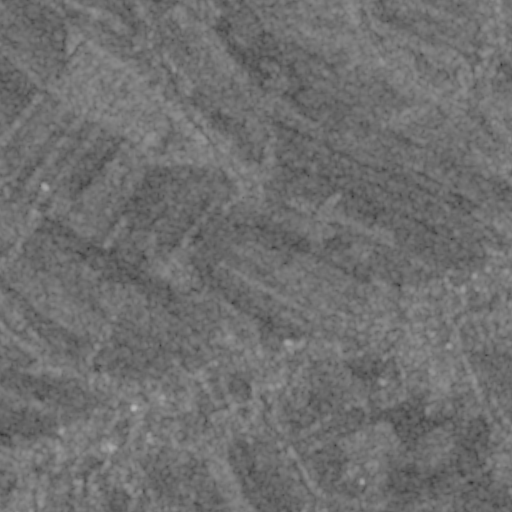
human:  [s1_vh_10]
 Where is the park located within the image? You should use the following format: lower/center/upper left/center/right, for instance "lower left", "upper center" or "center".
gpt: The park is located in the lower right of the image.
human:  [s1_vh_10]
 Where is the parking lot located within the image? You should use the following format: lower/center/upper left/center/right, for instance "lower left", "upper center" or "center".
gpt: The parking lot is located in the lower right of the image.
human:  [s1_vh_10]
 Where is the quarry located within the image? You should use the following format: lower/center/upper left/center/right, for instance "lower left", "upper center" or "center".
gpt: The quarry is located in the lower left of the image.
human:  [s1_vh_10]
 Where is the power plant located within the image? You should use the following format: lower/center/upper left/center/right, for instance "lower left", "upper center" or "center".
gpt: There is no power plant in the image.

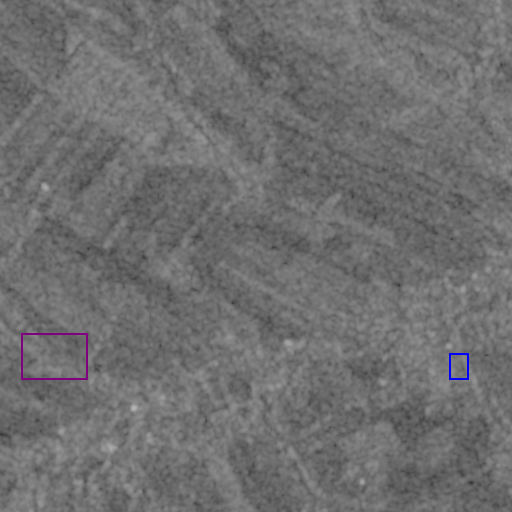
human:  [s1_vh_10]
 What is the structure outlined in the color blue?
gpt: The structure outlined in blue is a park.
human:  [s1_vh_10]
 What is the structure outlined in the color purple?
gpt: The structure outlined in purple is a quarry.
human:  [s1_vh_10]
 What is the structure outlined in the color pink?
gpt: There is no pink outline.